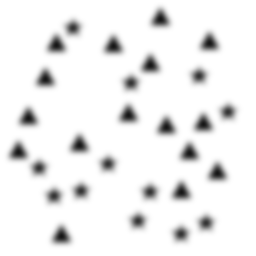
Squares: 0
Triangles: 16
Stars: 12
Total shapes: 28